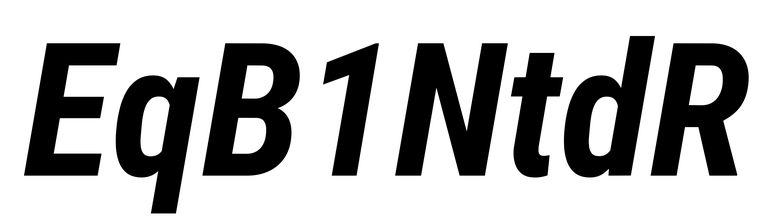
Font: Roboto-Italic_Condensed_Bold_Italic